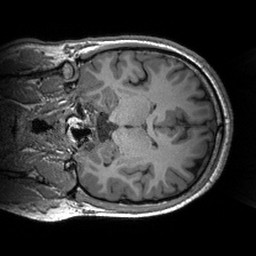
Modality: T1w
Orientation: coronal
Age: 28
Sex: male
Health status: healthy
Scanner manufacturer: siemens
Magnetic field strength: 3 T
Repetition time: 2.53 s
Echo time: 0.00288 s